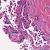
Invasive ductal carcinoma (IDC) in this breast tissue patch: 0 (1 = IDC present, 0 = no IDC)